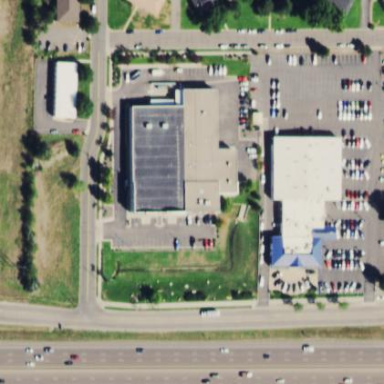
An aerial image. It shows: Retail building.